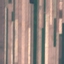
Label: AnnualCrop